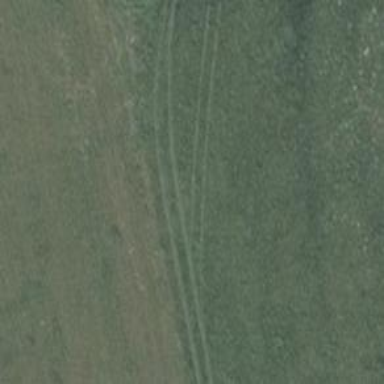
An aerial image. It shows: Track with grass surface categorized as grade4 tracktype.